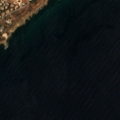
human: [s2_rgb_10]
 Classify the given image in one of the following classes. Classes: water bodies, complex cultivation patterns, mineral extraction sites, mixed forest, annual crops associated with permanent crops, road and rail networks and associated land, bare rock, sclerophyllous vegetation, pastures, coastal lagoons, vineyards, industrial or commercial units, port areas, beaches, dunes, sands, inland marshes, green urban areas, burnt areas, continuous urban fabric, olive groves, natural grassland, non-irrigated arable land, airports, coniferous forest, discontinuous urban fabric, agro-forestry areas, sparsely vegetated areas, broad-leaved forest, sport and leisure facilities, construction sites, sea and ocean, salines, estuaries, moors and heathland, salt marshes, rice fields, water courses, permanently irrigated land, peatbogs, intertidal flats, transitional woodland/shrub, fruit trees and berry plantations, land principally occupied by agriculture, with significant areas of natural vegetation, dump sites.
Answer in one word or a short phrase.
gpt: discontinuous urban fabric, sclerophyllous vegetation, sea and ocean